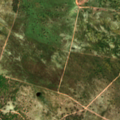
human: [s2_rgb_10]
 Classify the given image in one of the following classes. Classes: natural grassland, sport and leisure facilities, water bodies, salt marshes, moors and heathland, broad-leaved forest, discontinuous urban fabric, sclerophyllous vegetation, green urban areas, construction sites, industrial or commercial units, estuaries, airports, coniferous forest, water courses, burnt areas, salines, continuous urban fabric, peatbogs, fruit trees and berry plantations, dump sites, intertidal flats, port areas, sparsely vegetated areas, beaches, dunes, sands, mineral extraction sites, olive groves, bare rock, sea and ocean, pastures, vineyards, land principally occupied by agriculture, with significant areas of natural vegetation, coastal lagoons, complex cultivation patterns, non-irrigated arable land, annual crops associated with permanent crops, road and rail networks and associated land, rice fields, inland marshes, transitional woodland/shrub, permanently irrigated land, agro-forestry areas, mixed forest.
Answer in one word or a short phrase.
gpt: continuous urban fabric